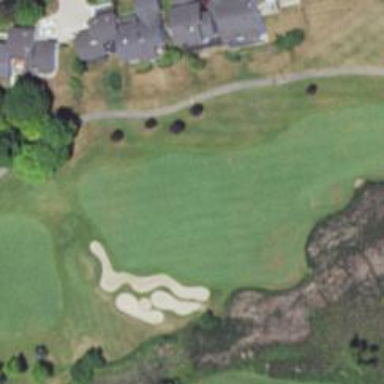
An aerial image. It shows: Golf fairway surrounded by grass.